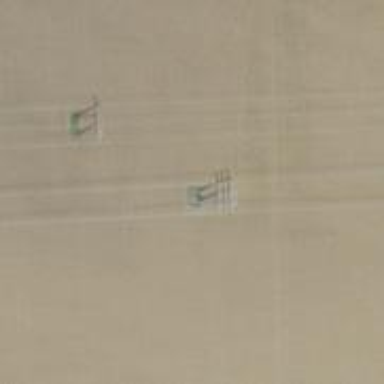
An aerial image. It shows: Power pole.